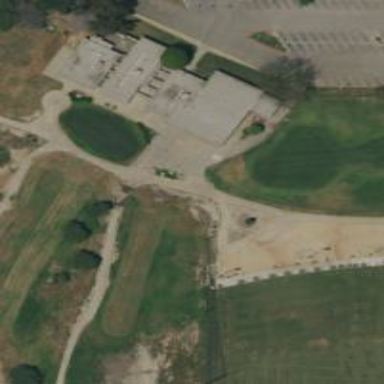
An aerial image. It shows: Path for both road and golf.